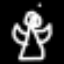
Label: angel